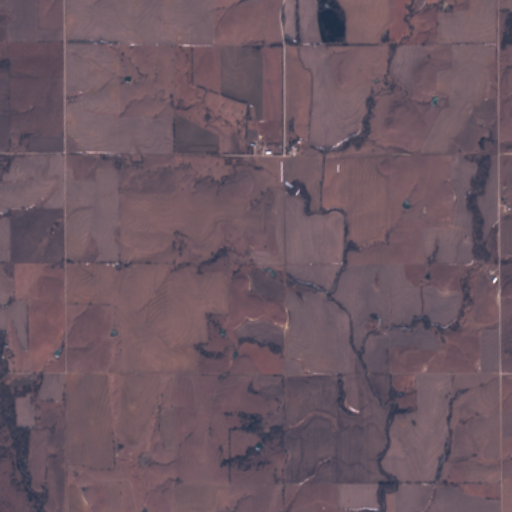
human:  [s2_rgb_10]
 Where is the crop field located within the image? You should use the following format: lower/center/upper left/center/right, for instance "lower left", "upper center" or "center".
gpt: The crop field is located in the upper center of the image.
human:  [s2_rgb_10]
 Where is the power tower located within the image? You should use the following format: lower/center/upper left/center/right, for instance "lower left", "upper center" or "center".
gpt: There is no power tower in the image.